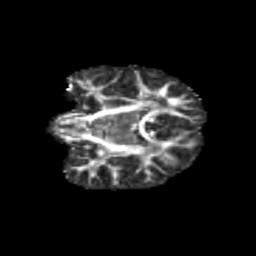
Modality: FA
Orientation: coronal
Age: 11
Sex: female
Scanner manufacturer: siemens
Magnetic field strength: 3 T
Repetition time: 3.8 s
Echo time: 0.07 s